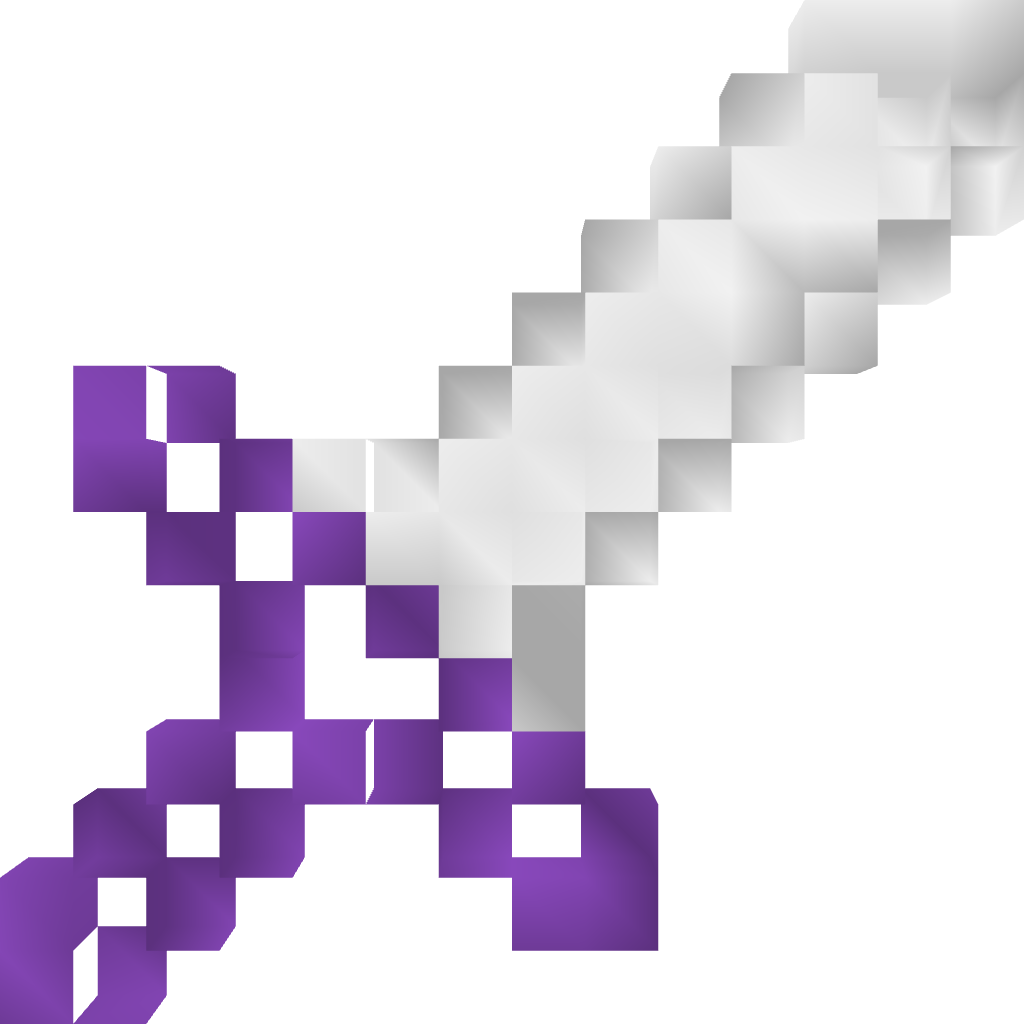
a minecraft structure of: Ice sword high quality